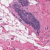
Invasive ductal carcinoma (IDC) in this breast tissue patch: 0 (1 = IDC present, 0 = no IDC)